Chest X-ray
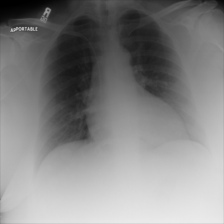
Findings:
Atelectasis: negative
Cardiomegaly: negative
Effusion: negative
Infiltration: negative
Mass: negative
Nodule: negative
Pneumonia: negative
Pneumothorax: negative
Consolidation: negative
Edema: negative
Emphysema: negative
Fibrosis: negative
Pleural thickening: negative
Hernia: negative